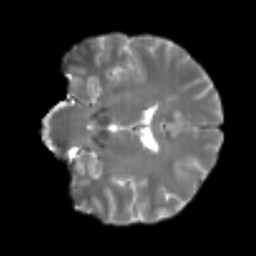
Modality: T2w
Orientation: coronal
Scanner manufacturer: siemens
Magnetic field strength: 3 T
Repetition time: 4 s
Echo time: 0.0594 s